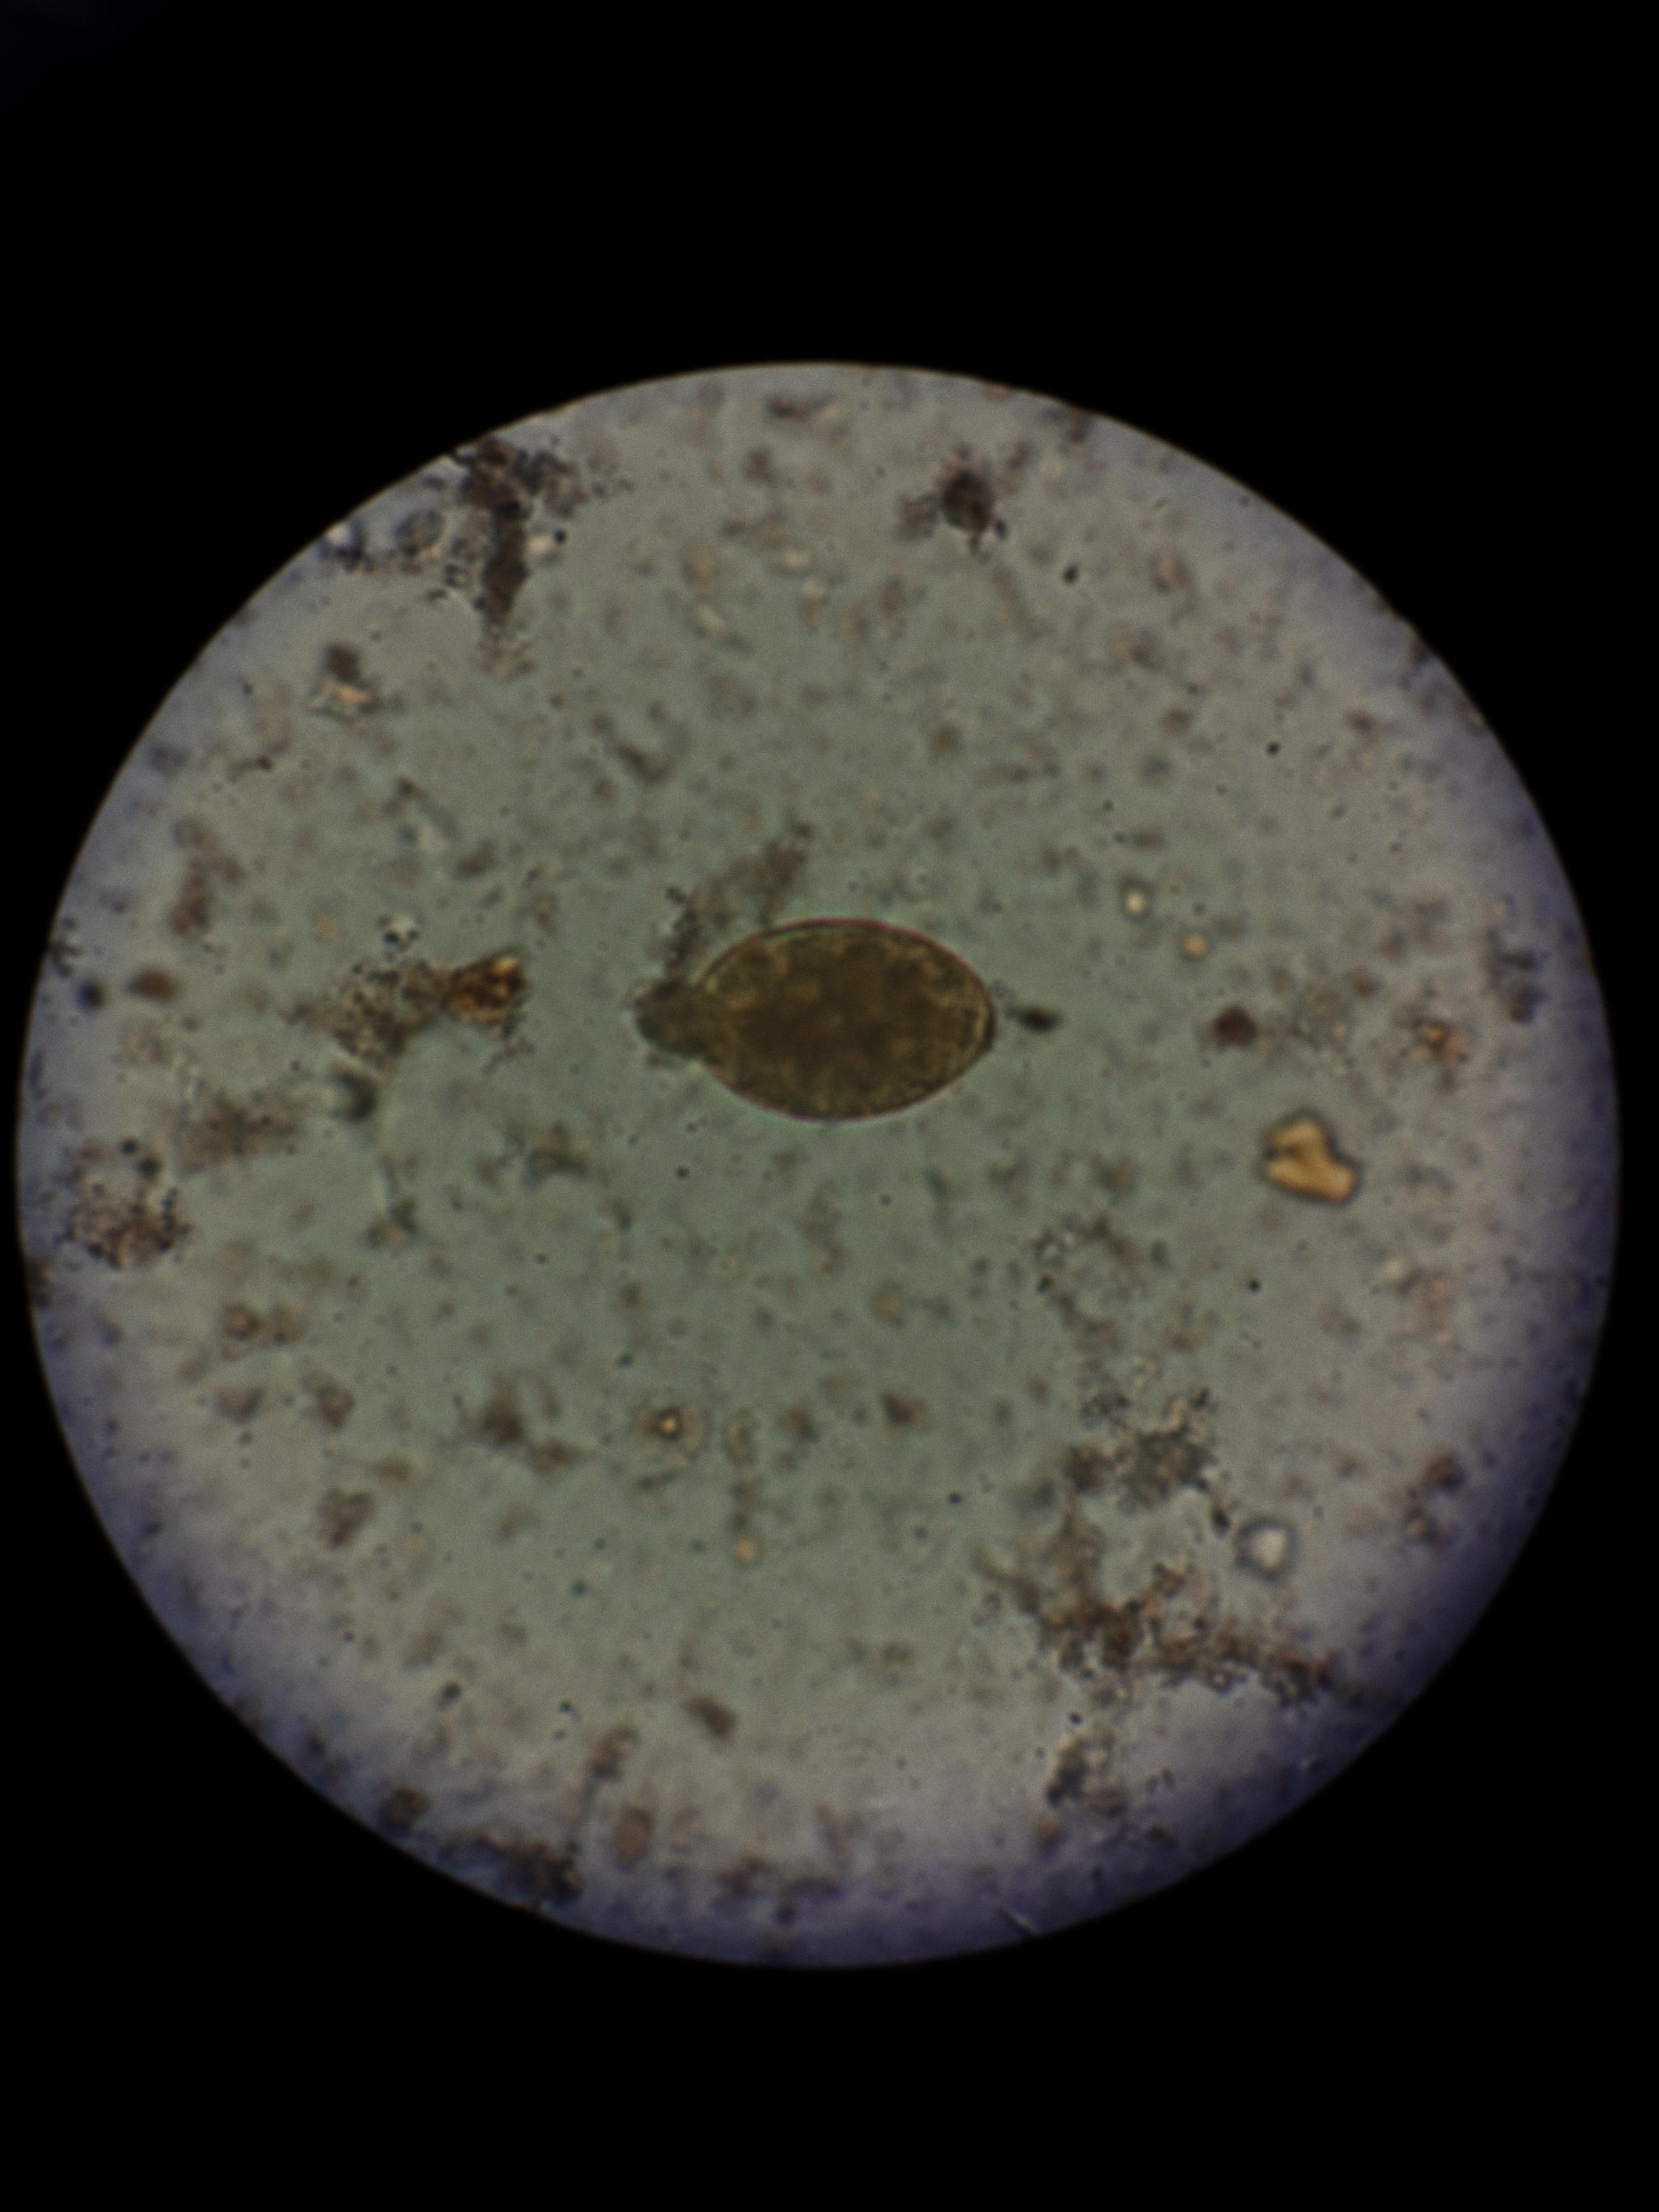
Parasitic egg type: Fasciolopsis buski